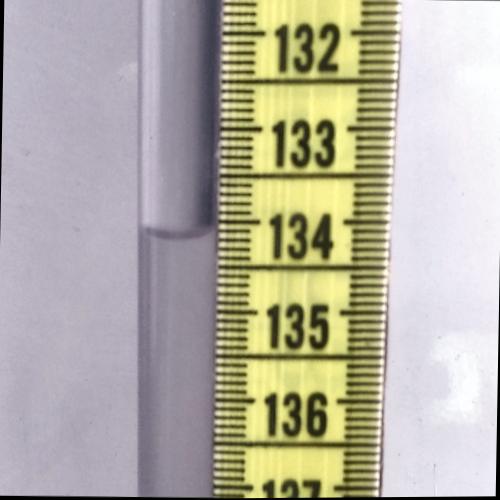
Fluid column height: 134.1 cm